Question: I have developed top tabs(4) in android and set the names of tabs using the set Indicator method of Tab host class.But the complete names of tabs are not adjusted in the tab space.
What should i do to display the whole name of the tabs.I have pasted the image for better understanding.

Any suggestions are appreciated
Thanks in advance
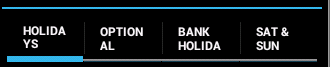
Answer: Check this existing SO answer: <URL>
Otherwise define a custom tab:
1. http://joshclemm.com/blog/?p=136
2. http://code.google.com/p/android-custom-tabs/
3. http://android.attemptone.com/layouts/custom-tabs/